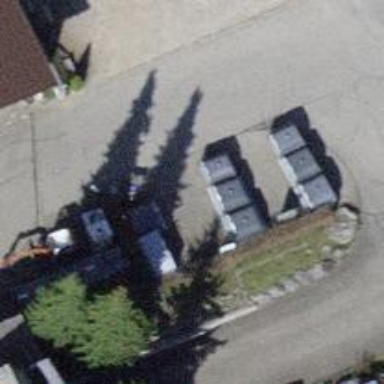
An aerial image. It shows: Recycling container in the area designated for recycling.